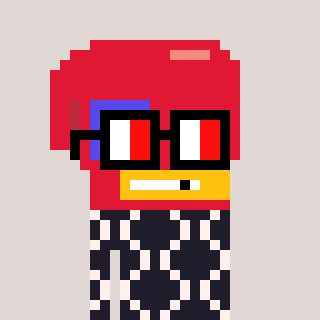
a pixel art character with square glasses with black frames and red eyes, a boxing glove-shaped head and a grayscale-colored body on a warm background